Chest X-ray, AP view. Patient: 19 years old, sex M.
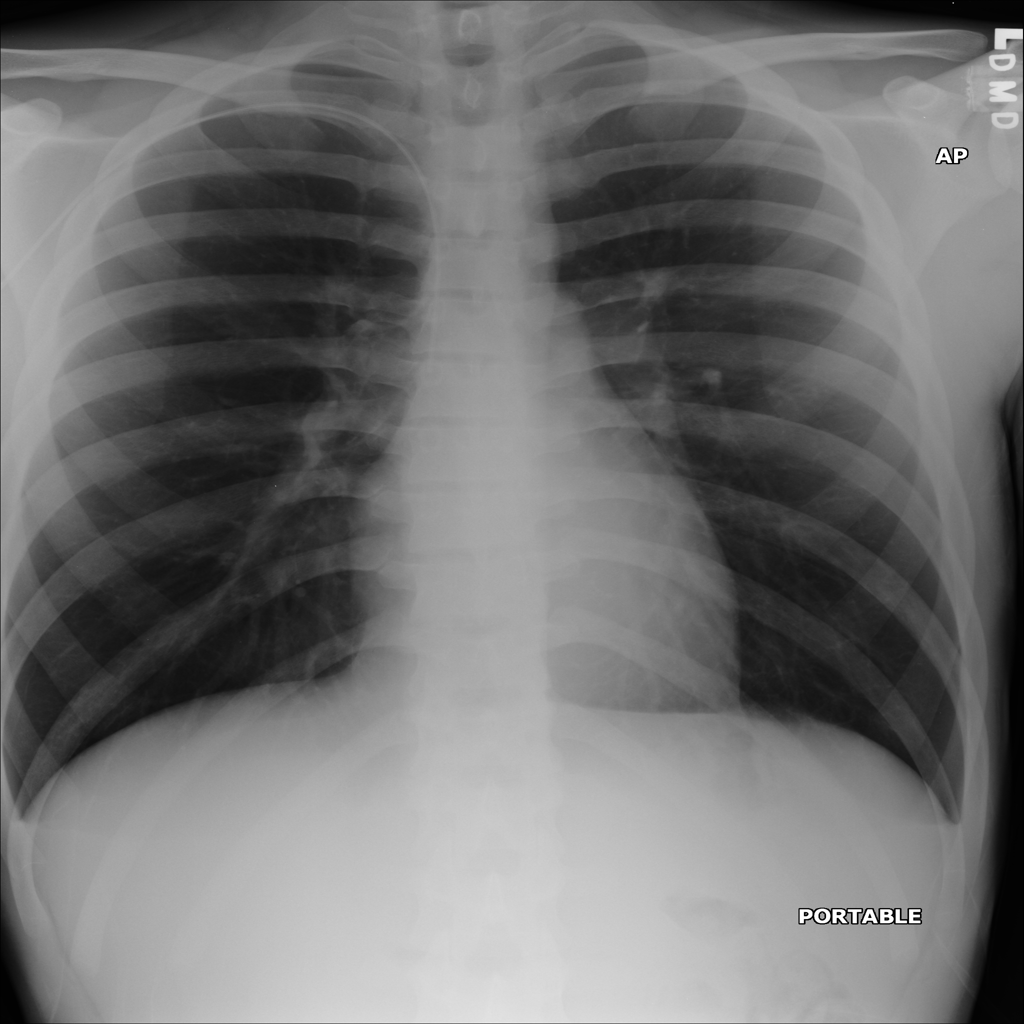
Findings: No Finding